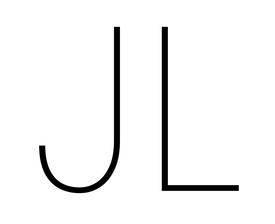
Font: Roboto_Condensed_Thin